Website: ulta-beauty
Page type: store-pickup
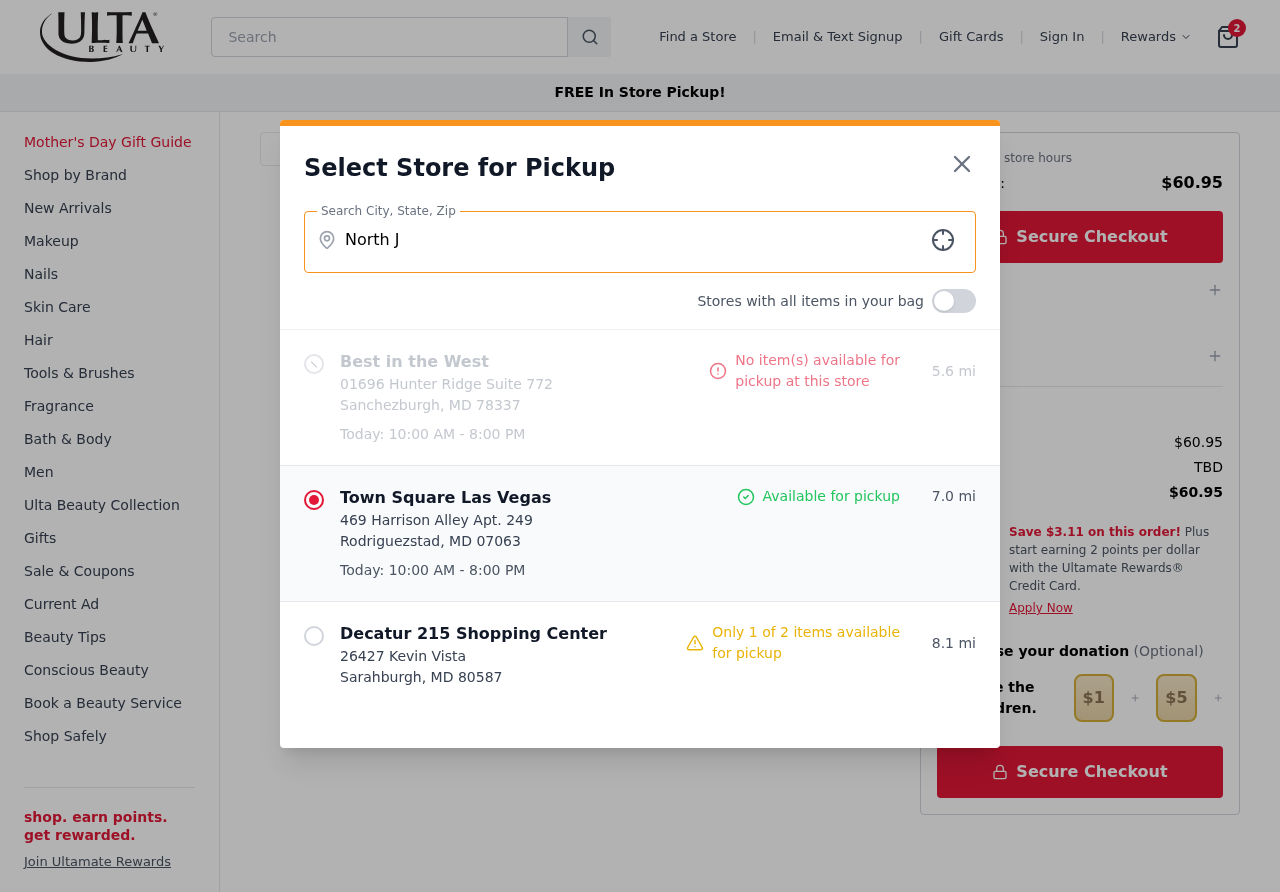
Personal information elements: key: PII_CITY
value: North Jessica
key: PII_LOCATION1_CITY_STATE_ZIP
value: Sanchezburgh, MD 78337
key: PII_LOCATION1_NAME
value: Best in the West
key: PII_LOCATION1_STREET
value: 01696 Hunter Ridge Suite 772
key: PII_LOCATION2_CITY_STATE_ZIP
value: Rodriguezstad, MD 07063
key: PII_LOCATION2_NAME
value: Town Square Las Vegas
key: PII_LOCATION2_STREET
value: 469 Harrison Alley Apt. 249
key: PII_LOCATION3_CITY_STATE_ZIP
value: Sarahburgh, MD 80587
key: PII_LOCATION3_NAME
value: Decatur 215 Shopping Center
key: PII_LOCATION3_STREET
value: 26427 Kevin Vista
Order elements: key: ORDER_NUM_ITEMS
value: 2
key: ORDER_TOTAL
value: $60.95
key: ORDER_SUBTOTAL
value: $60.95
Search elements: key: HEADER_SEARCH
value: Search
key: SEARCH_STORE_LOCATION
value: North Jessica